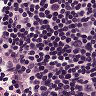
Metastatic tissue present: no